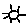
Label: sun